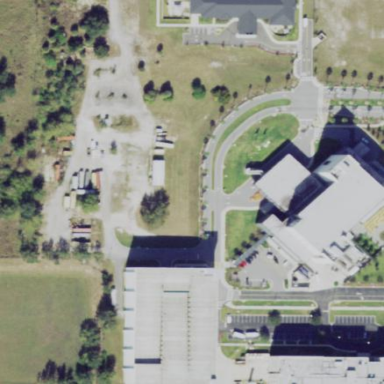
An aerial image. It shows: Healthcare facility identified as hospital.